Interaction volume radius: 10 \u00c5
Interaction volume height: 30 \u00c5
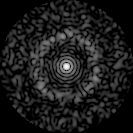
Disorder parameter: 0.8077